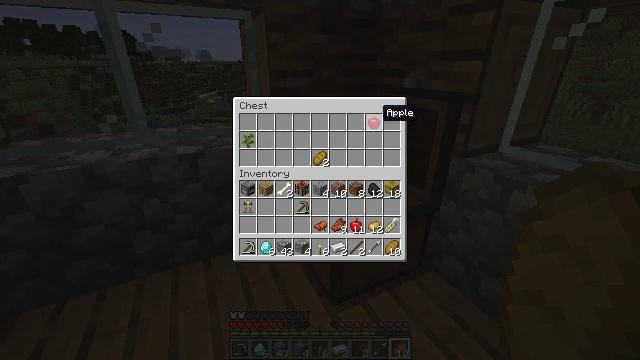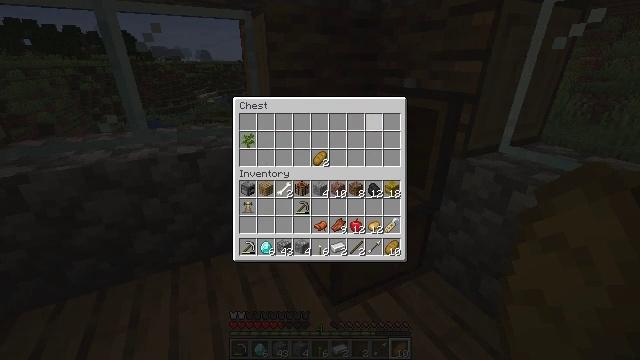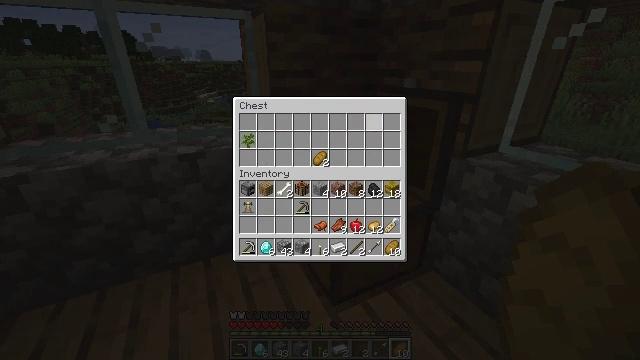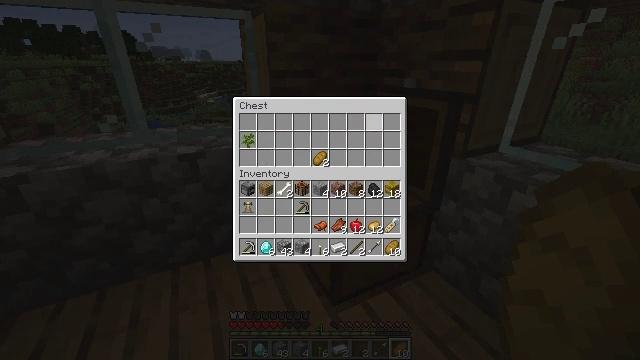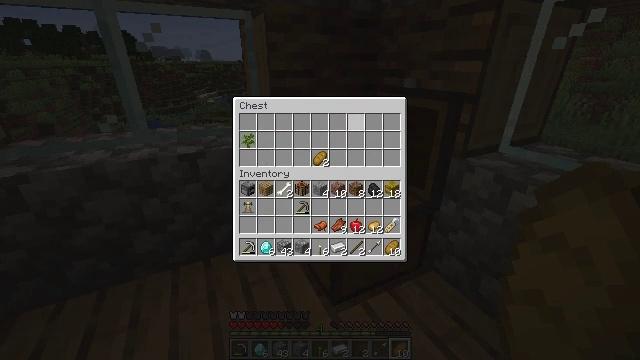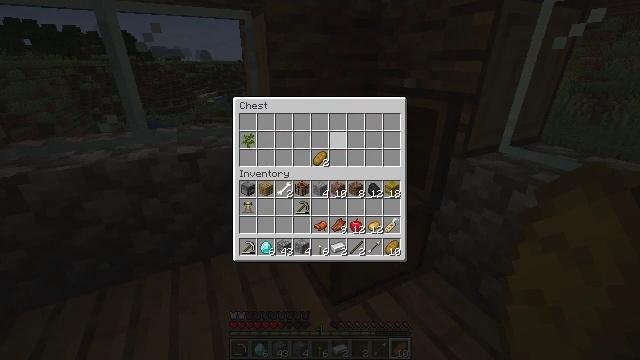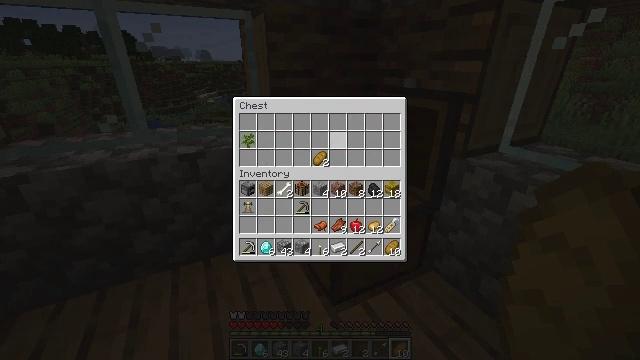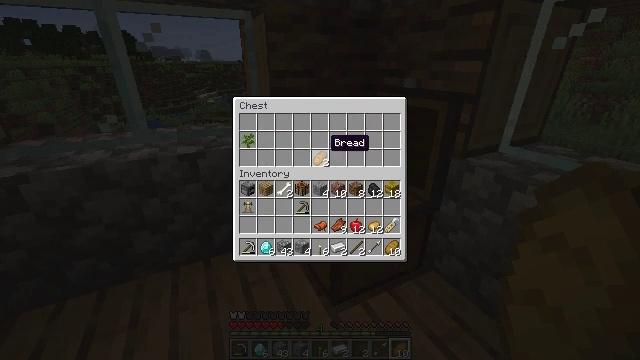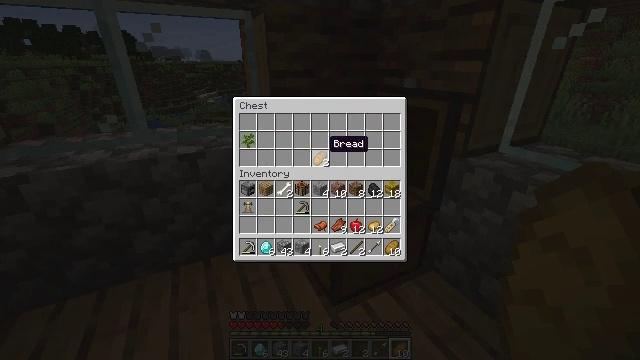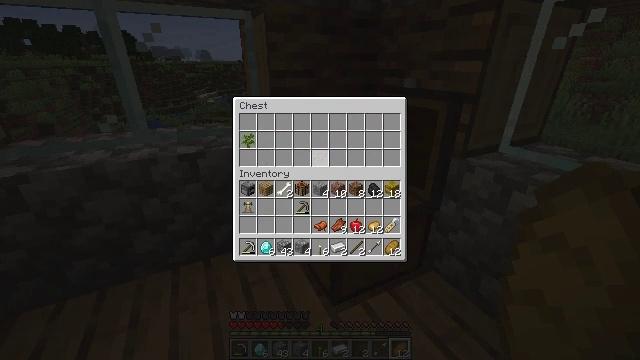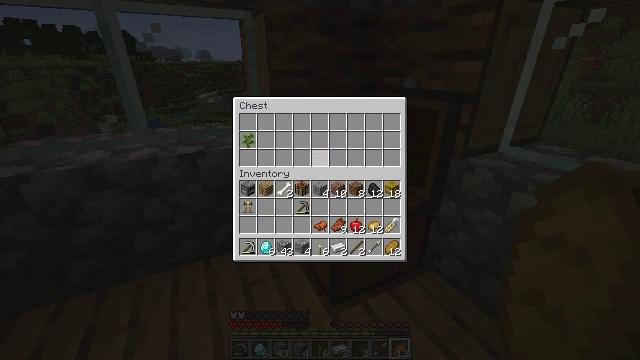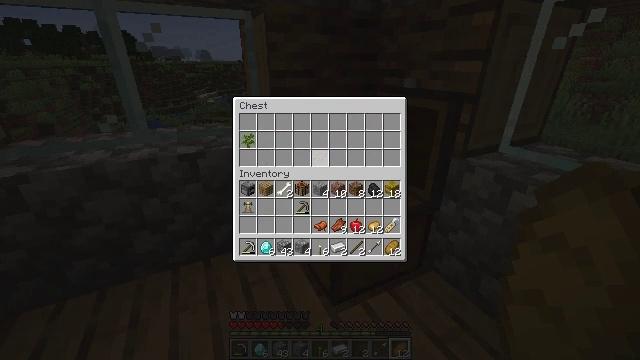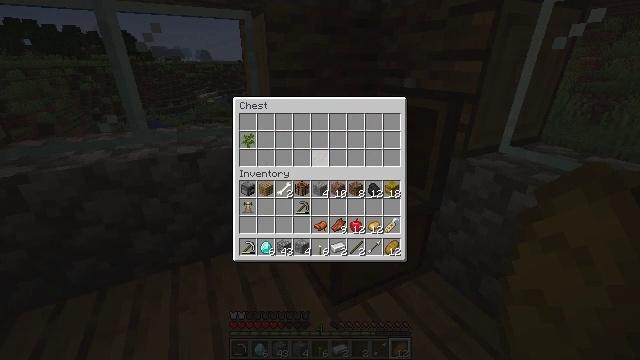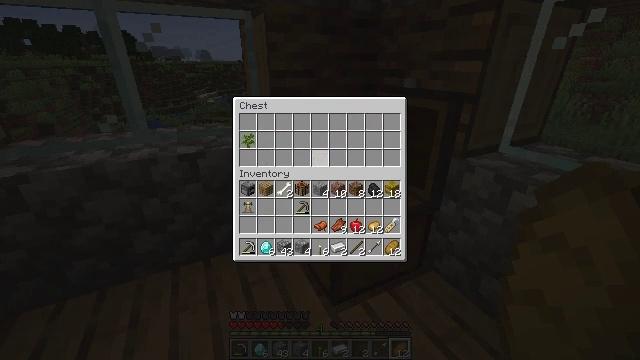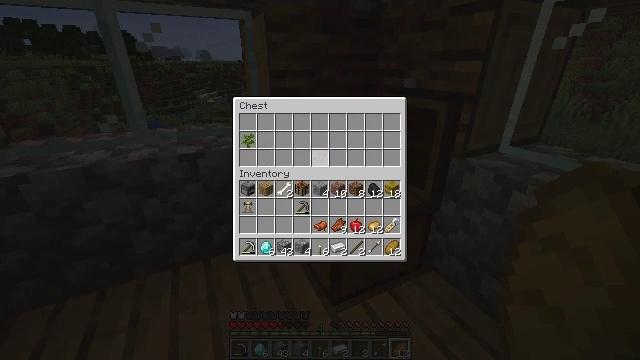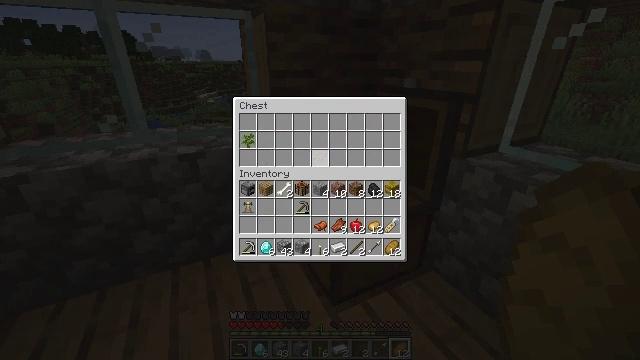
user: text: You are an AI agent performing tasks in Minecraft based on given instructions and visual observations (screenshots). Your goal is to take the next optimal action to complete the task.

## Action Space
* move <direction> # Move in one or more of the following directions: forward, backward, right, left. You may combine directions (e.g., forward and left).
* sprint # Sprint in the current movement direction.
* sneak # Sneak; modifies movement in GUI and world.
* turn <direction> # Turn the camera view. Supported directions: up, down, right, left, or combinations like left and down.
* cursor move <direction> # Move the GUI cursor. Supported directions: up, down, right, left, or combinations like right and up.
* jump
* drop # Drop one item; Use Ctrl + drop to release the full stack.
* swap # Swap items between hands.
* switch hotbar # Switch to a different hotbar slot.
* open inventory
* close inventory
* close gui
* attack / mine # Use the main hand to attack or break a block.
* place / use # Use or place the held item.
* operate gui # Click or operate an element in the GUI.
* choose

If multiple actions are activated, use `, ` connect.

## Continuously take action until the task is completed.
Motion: motion action
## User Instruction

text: Collect carrots by breaking the crop.
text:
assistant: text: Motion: sneak, choose
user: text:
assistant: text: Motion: sneak, choose
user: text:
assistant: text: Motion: sneak, choose
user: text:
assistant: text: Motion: sneak, cursor move left and down
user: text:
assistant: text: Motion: sneak, cursor move left and down
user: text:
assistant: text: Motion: sneak, cursor move left and down
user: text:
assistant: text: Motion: sneak
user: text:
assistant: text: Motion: sneak
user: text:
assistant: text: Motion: sneak, choose
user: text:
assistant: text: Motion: sneak, choose
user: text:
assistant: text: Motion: sneak, choose
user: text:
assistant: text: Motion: sneak
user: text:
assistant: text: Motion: sneak
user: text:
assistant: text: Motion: sneak
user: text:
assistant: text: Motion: no_op
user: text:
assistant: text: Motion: cursor move right
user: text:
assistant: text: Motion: turn right, close gui
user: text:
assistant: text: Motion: turn right
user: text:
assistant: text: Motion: turn right and up
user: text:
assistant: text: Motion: turn right
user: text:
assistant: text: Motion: turn right
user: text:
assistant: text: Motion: move forward, turn right
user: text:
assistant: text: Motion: move forward
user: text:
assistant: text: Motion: move forward, turn right
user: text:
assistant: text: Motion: move forward
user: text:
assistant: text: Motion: move forward
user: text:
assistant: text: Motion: move forward
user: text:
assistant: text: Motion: move forward
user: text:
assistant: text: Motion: move forward
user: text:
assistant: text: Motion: move forward